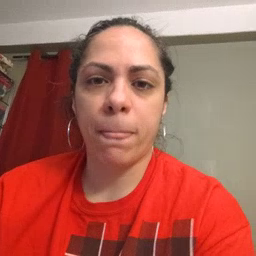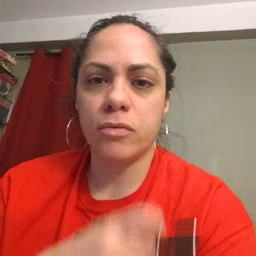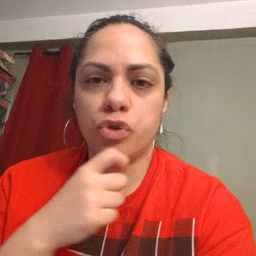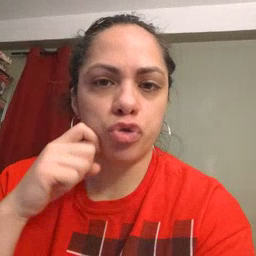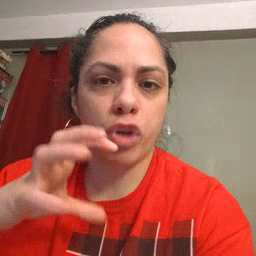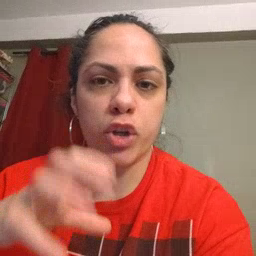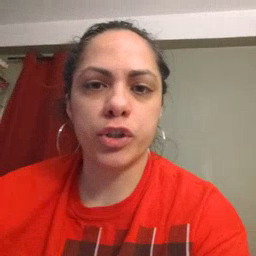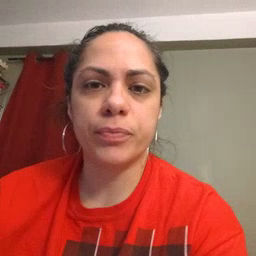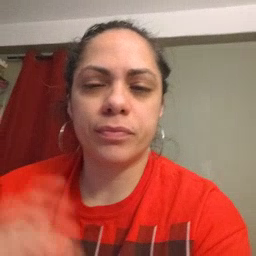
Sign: dryer